Field crop: maize
Growth stage: 2
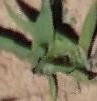
Species: maize